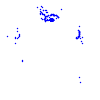
Particle: electron